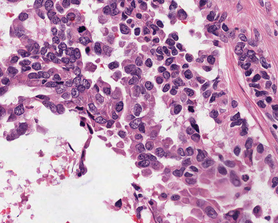
Tumor epithelial tissue: yes
Tumor-associated stroma tissue: yes
Normal tissue: no